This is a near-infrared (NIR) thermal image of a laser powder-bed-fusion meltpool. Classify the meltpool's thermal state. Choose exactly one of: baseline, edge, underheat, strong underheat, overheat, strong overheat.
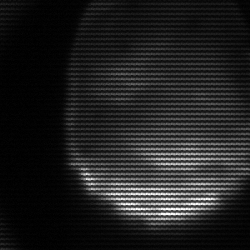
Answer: edge